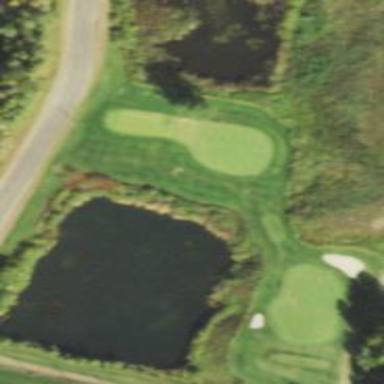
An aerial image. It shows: Grassy area used as driving range for golf.